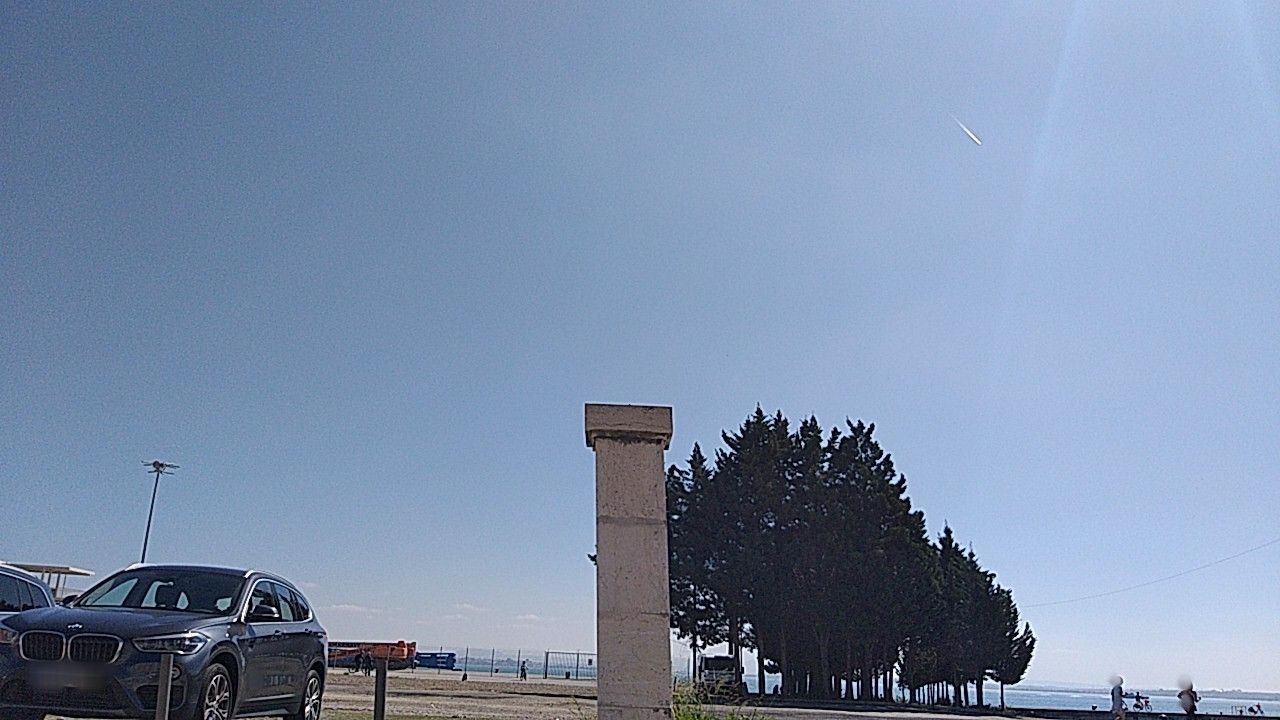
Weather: snowy
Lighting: day
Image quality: good
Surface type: walking surface
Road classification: cycleway
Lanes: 4
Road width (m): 2.6
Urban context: urban centre
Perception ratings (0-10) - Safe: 0.24, Lively: 2.2, Beautiful: 2.22, Boring: 4.66, Depressing: 1.02, Wealthy: 6.56